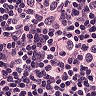
Metastatic tissue present: yes